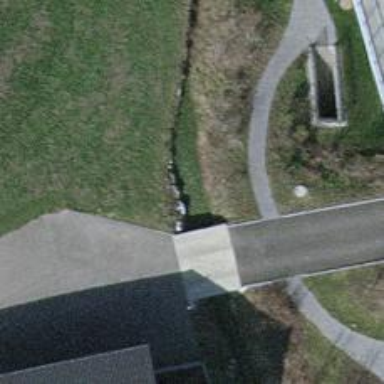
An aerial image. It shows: Culvert tunnel.